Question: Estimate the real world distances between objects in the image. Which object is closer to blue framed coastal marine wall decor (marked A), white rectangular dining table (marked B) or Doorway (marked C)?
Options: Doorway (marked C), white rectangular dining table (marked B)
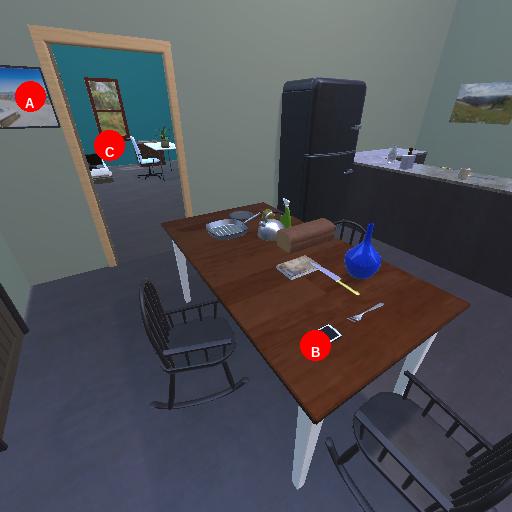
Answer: Doorway (marked C)